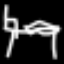
Label: bed